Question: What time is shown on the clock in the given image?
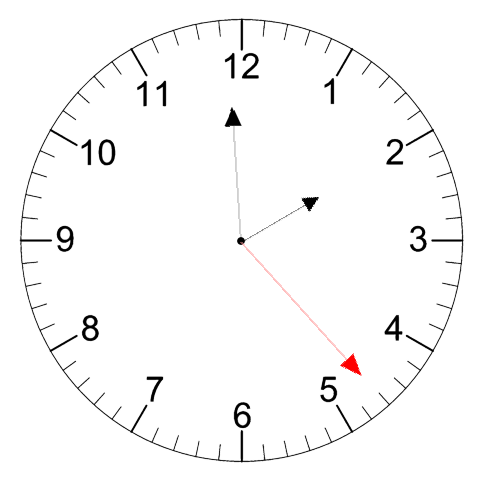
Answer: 01:59:23